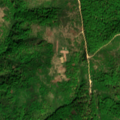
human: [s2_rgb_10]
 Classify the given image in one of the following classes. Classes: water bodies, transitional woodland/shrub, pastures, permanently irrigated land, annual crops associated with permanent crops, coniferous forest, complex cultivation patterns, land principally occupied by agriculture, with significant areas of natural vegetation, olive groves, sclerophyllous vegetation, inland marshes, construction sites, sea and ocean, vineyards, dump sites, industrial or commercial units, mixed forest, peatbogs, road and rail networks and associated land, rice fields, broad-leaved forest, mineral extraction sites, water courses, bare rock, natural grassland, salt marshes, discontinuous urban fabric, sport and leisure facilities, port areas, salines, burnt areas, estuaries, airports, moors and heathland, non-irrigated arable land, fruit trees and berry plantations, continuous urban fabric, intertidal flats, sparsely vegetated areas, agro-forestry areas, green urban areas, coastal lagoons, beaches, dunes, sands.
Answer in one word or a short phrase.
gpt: broad-leaved forest, transitional woodland/shrub